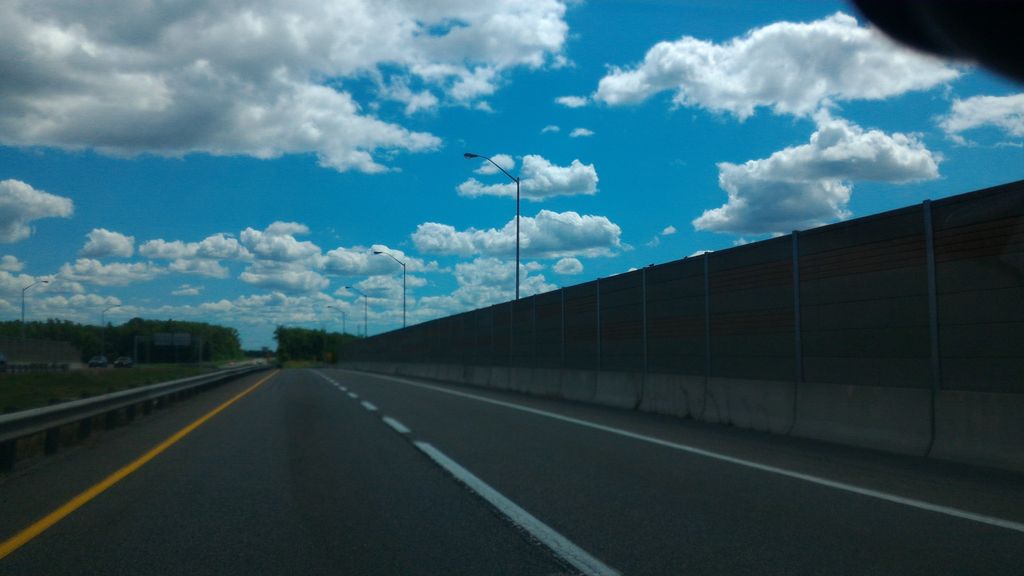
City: hamilton